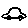
Label: car